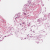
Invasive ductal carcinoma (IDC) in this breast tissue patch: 0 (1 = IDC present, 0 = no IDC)